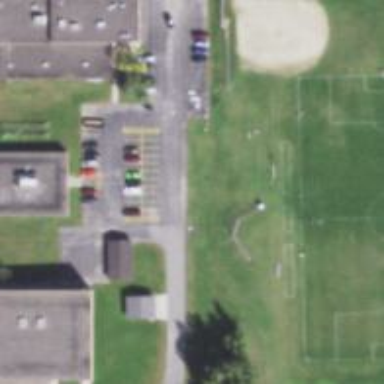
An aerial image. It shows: Asphalt driveway designated for school use.